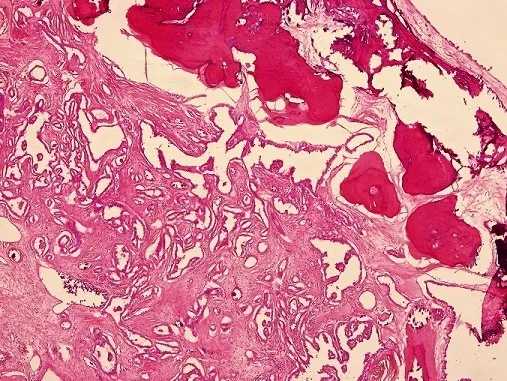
Osseous differentiation, (H&E 40x).
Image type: pathology (h&e)